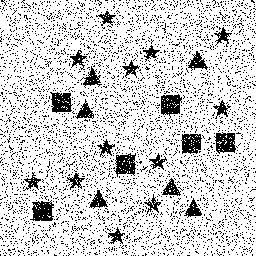
Squares: 6
Triangles: 6
Stars: 12
Total shapes: 24